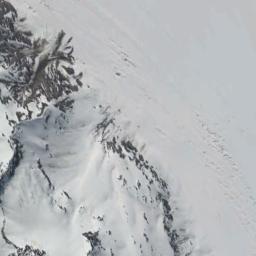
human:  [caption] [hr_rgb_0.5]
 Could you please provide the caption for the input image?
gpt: A snow-covered mountain covered in large areas .

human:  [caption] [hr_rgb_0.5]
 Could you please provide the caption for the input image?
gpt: The snowberg is covered with snow and ice .

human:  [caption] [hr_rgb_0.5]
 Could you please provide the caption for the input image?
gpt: There is snow on the part of the snowberg .

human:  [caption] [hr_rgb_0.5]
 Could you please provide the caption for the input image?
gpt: The snow berg is full of white snow .

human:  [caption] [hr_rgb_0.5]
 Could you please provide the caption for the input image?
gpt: There are full of snow on the snowberg .